二年级 · 度量几何学
数一数, 下图中一共有 $($ )条线段, 有( )个直角, 有( )个锐角。

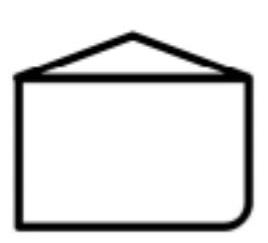
答案: 436